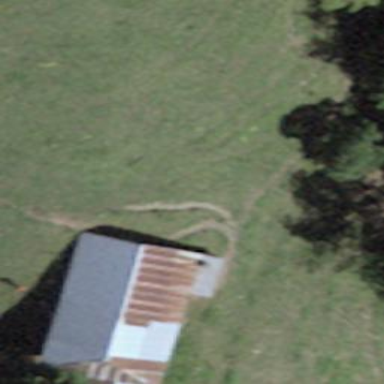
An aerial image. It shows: Farm auxiliary building.